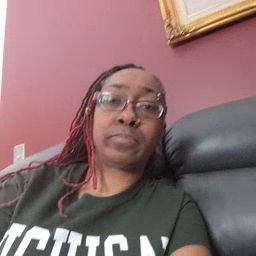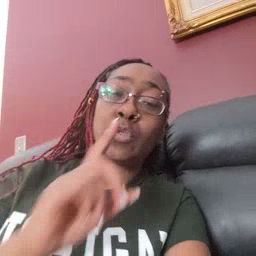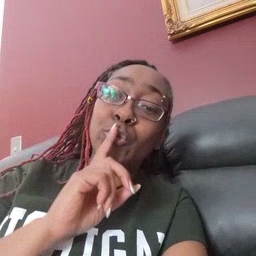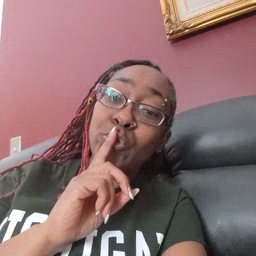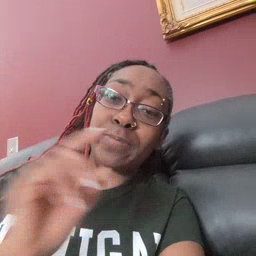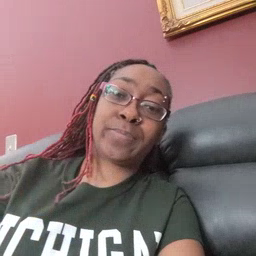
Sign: shhh